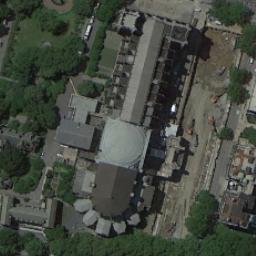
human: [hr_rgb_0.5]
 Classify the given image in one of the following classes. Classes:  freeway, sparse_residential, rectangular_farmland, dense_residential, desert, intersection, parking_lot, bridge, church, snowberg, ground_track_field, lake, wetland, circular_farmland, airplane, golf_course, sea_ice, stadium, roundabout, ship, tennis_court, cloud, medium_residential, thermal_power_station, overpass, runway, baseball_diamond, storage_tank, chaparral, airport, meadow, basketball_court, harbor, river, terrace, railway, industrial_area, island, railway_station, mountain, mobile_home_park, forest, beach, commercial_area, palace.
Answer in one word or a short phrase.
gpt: church